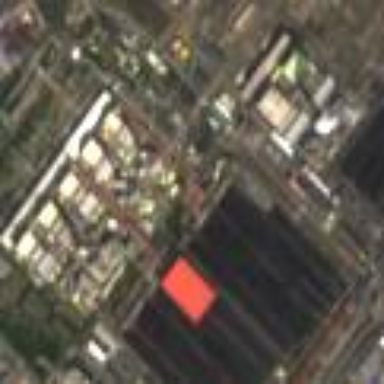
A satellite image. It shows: Industrial area with coal-powered plant.